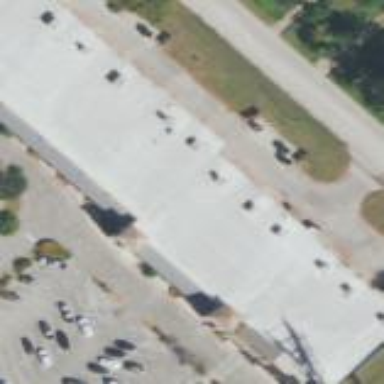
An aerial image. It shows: Retail building that houses furniture shop.